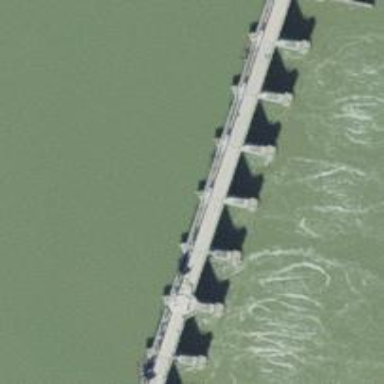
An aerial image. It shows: Bridge supported by pillars.